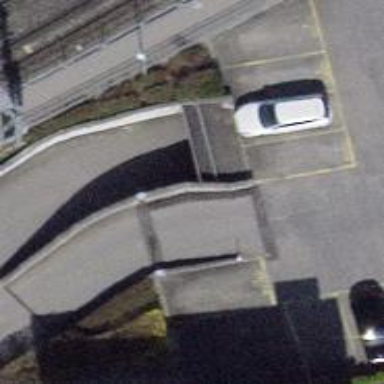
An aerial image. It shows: Parking area.